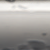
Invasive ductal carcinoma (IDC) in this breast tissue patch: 0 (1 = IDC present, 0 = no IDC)